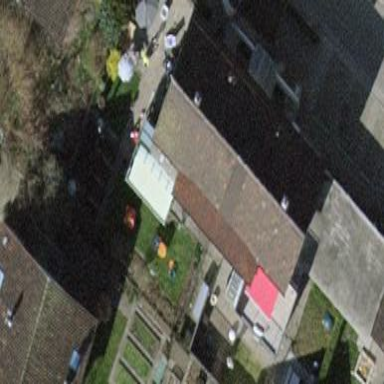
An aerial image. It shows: Terrace building.